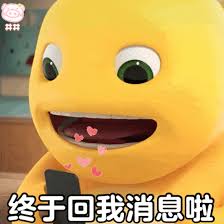
Label: nailong